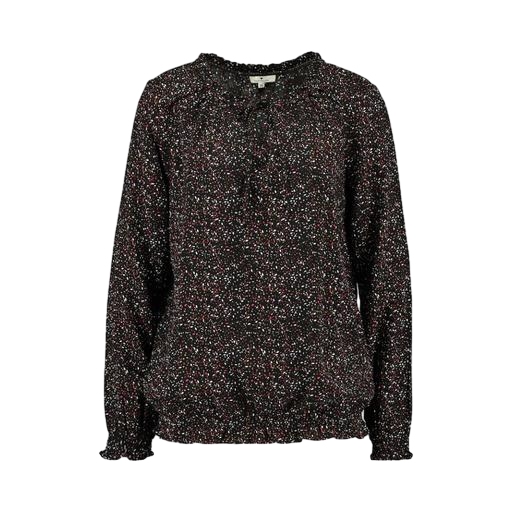
black petite printed top only macy, black petite printed mock-neck top only macy, black petite printed ruched-sleeve top only macy, white background